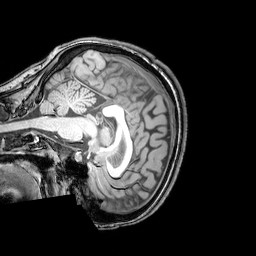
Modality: T1w
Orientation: sagittal
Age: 24
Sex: female
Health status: healthy
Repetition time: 0.081 s
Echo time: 0.037 s